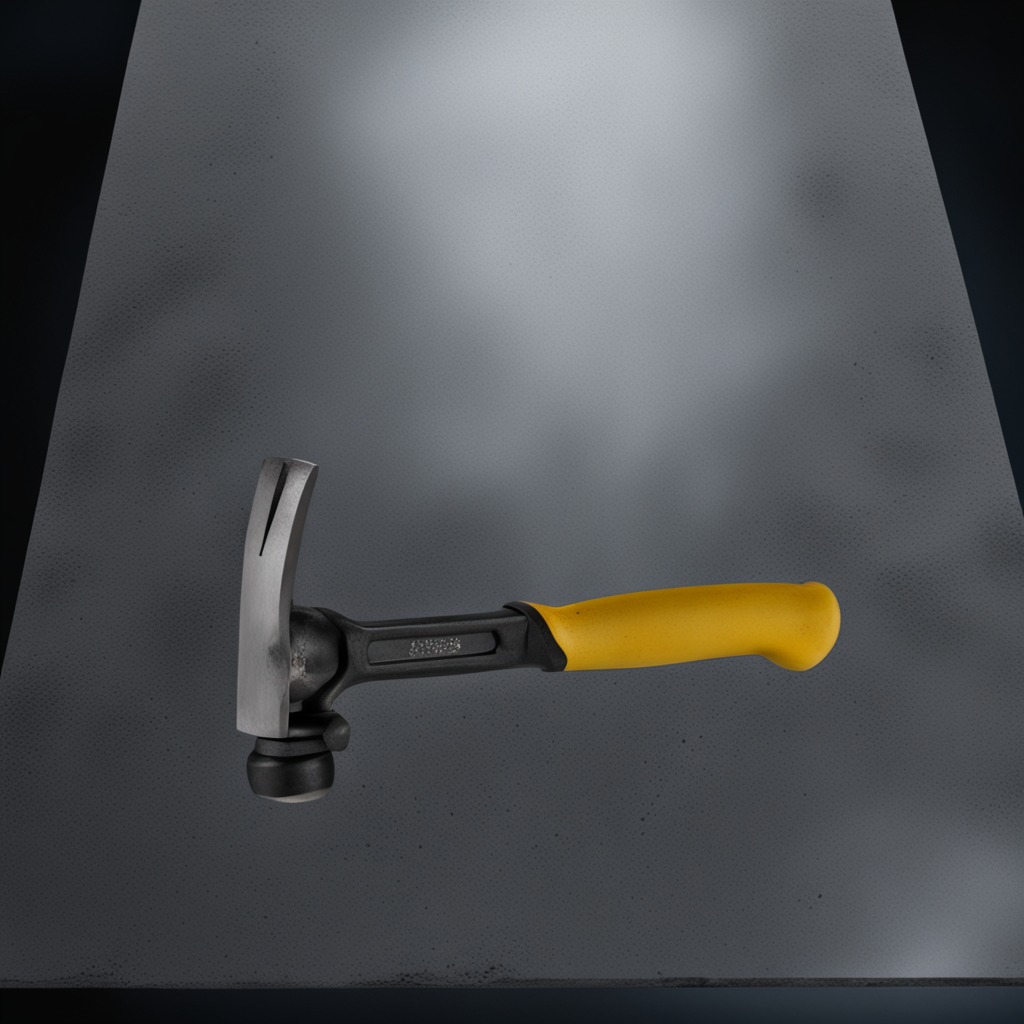
A hammer is lying on a clean granite table inside a workshop at night dim ambient light soft shadows worn but